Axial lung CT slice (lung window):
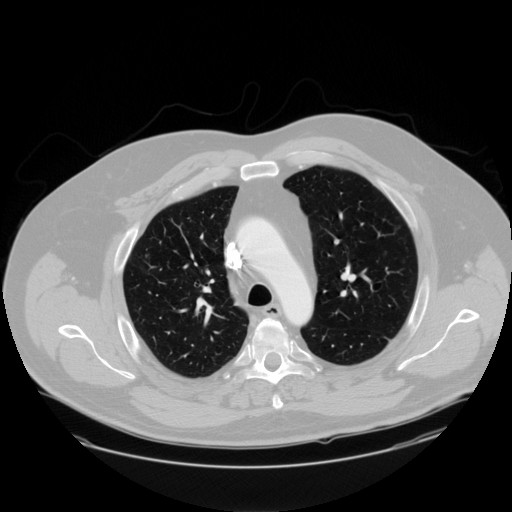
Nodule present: no